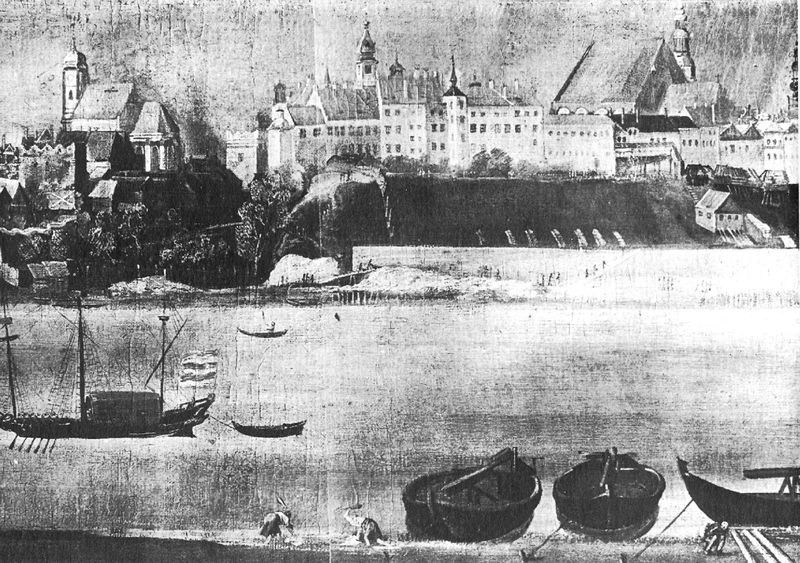
Titel: Fragment einer Warschau Ansicht
Künstler: Christian Melich
Schlagwörter: meer, wasser, bäume, fluss, landschaft, menschen, stadt, ufer, haus, schloss, malerei, bild, häuser, kirche, boot, boote, kahn, turm, küste, schiff, schiffe, segelboot, strand, ansicht, vedute, fischer, mast, segelschiff, mauer, hafen, masten, ruderboot, rudern, fregatte, takelage, foto, fotografie, kirchen, stadtansicht, burg, türme, zwiebelturm, palast, festung, schwarz-weiß, stich, bootshaus, überflutung, anlegestelle, fische, ruderboote, würzburg, beiboot, küstenstadt, waschfrauen, dehafen